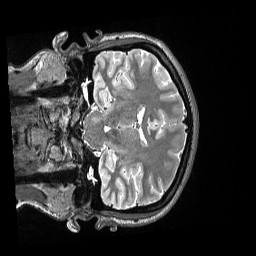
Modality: T2w
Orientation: coronal